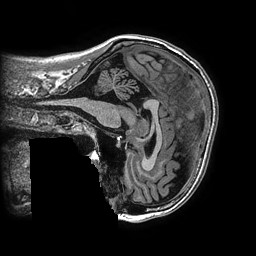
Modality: T1w
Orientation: sagittal
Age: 49
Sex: female
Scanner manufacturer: ge
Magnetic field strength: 3 T
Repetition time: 0.006952 s
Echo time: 0.00292 s